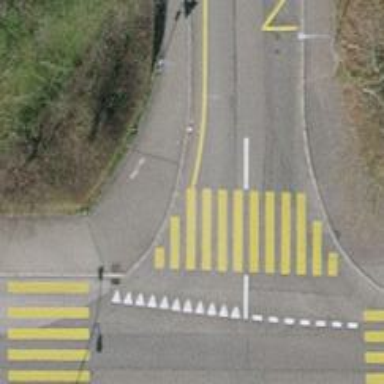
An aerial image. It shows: Uncontrolled zebra crossing on the road.